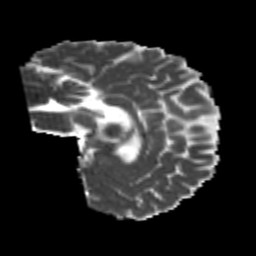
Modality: MD
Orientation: sagittal
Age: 23
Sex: male
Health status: healthy
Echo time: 0.074 s